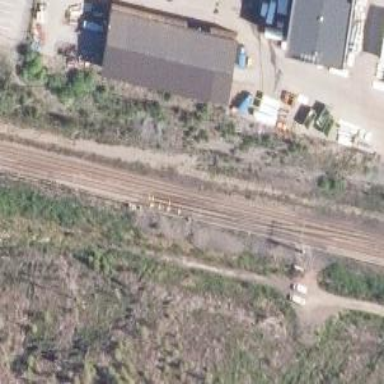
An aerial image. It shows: Wedge is used for the railway derail.